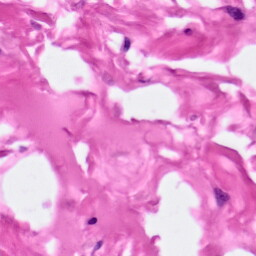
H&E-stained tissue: Pancreatic